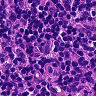
Metastatic tissue present: no